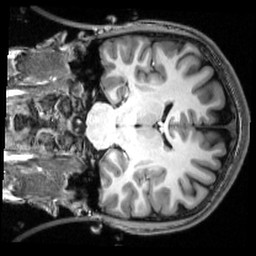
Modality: T1w
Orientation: coronal
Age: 21
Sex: male
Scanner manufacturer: siemens
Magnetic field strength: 3 T
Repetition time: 2.53 s
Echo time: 0.00339 s